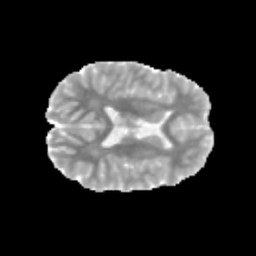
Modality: MD
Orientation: axial
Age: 13
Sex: male
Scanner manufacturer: siemens
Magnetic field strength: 3 T
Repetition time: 3.8 s
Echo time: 0.07 s